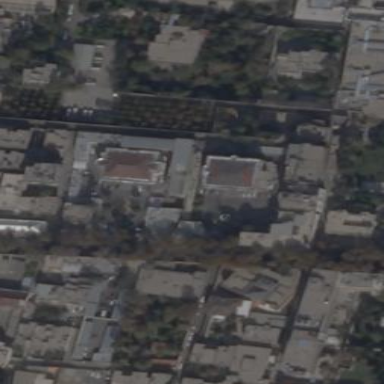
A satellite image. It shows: Healthcare facility identified as hospital.